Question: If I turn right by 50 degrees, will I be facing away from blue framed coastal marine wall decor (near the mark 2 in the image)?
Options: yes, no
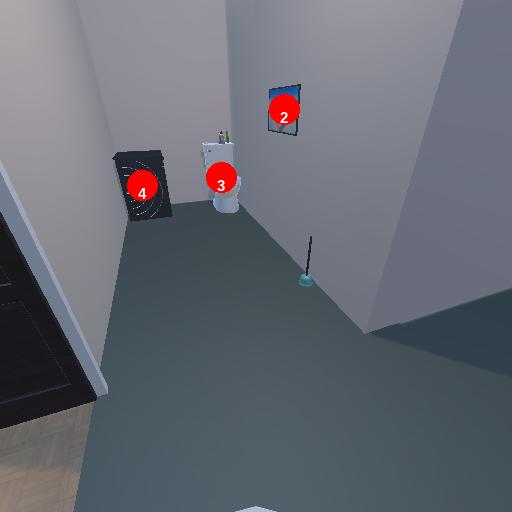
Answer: yes